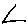
Label: triangle